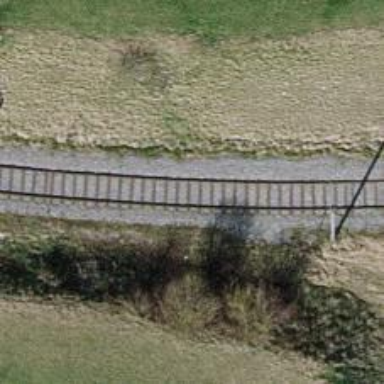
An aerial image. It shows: Railway spur track with electrified contact lines.